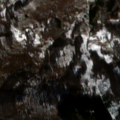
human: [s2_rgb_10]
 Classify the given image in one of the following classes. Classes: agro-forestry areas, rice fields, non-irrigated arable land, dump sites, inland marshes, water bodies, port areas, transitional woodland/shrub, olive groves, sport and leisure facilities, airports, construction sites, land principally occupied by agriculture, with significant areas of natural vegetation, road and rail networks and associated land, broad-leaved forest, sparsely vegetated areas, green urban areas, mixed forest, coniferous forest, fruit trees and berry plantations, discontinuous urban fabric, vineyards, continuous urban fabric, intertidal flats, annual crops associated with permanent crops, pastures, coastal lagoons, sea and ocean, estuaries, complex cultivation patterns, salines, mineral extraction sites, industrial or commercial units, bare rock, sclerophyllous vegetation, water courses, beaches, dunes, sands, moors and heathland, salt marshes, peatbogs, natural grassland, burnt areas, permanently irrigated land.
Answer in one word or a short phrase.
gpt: broad-leaved forest, coniferous forest, natural grassland, transitional woodland/shrub